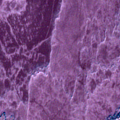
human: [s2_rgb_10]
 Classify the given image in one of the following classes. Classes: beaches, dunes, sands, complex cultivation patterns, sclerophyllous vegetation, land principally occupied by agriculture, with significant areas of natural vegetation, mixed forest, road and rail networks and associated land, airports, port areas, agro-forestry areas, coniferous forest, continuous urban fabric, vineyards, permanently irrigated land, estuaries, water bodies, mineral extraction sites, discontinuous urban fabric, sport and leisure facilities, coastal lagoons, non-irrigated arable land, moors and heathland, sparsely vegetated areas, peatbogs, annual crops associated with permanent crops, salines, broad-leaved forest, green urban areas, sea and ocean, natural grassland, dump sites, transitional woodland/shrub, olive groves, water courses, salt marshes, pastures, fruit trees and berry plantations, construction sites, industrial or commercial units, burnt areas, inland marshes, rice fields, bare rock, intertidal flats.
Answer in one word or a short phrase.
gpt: sea and ocean